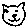
Label: cat